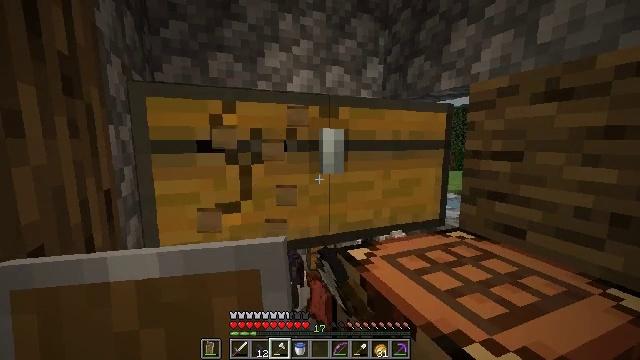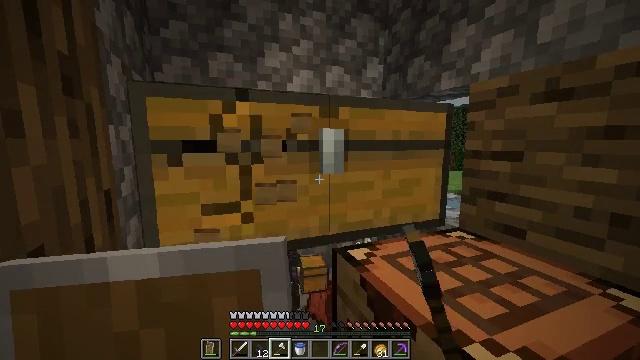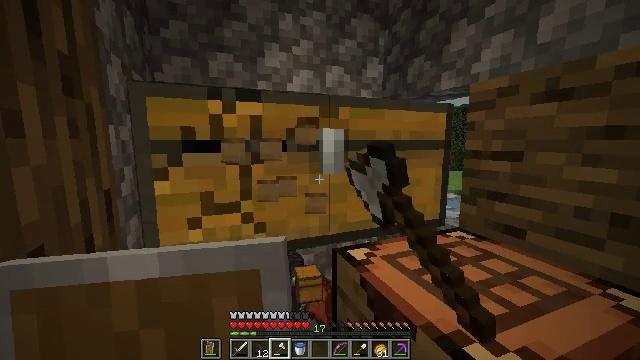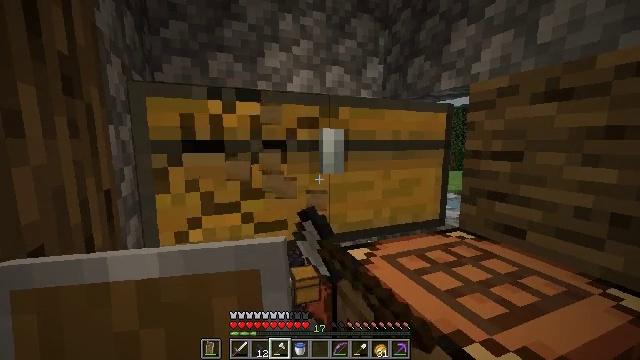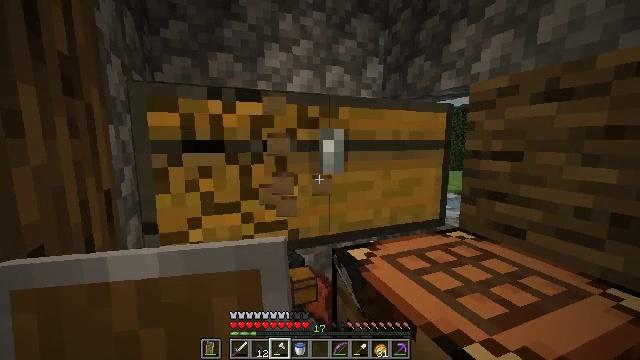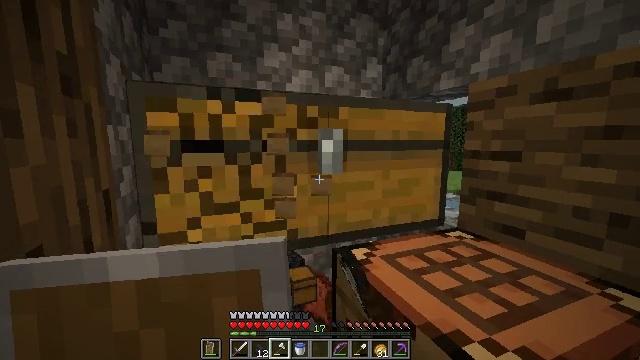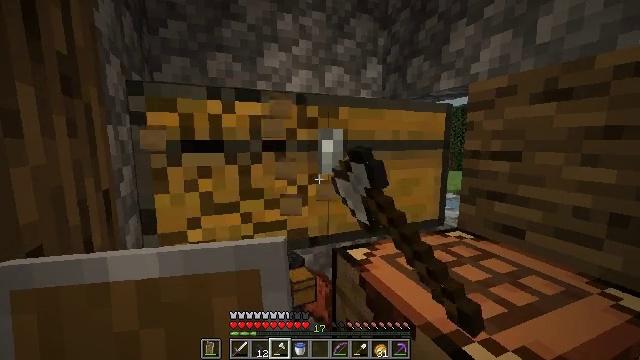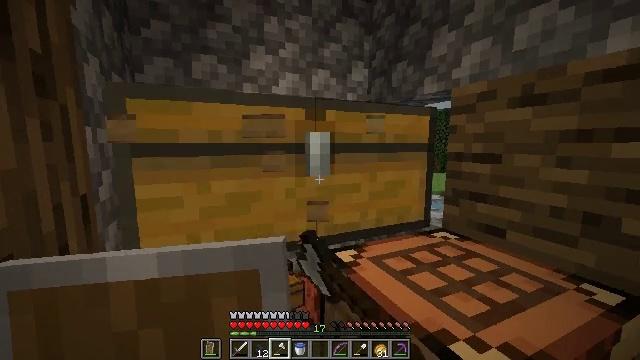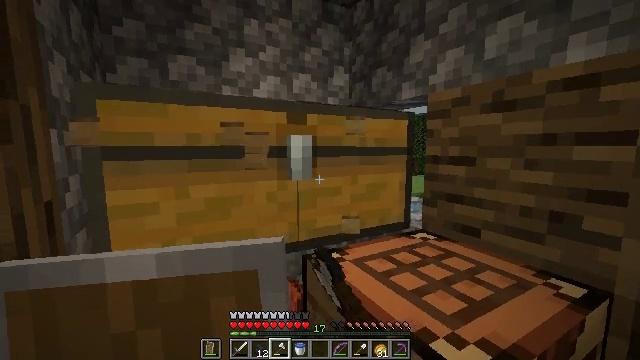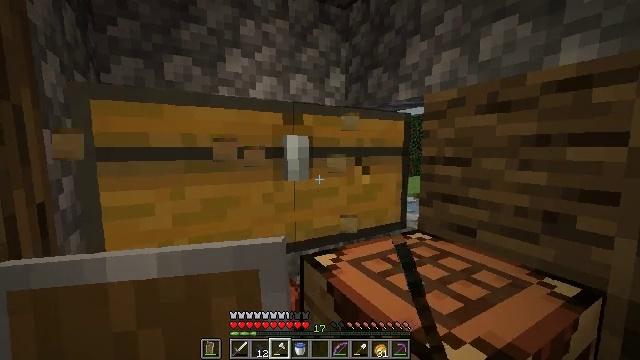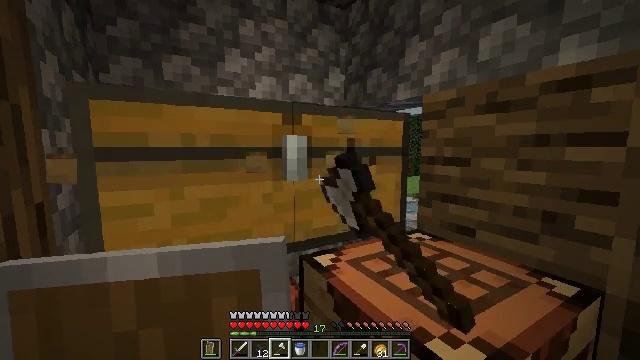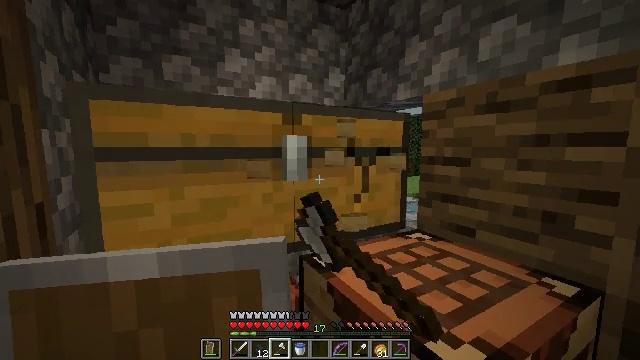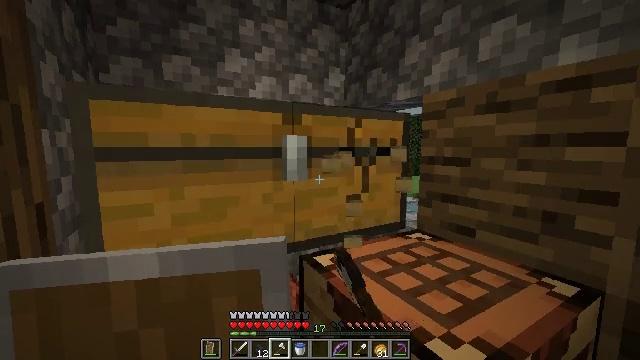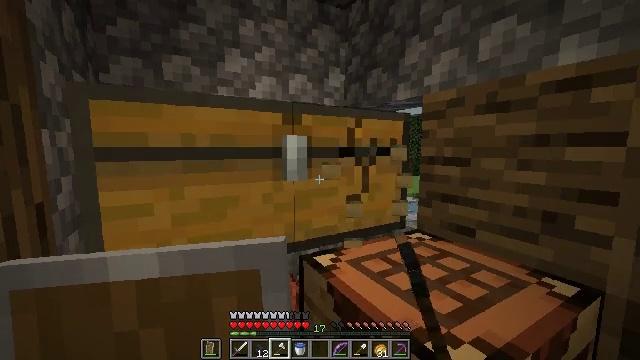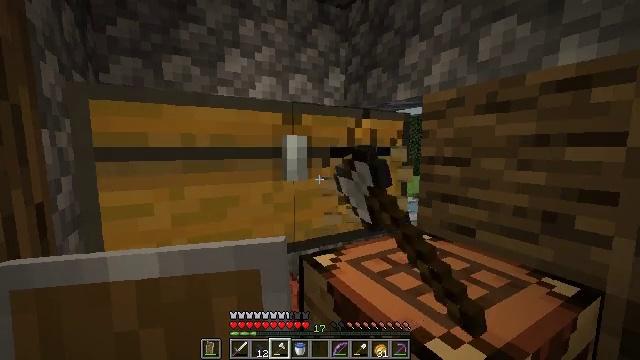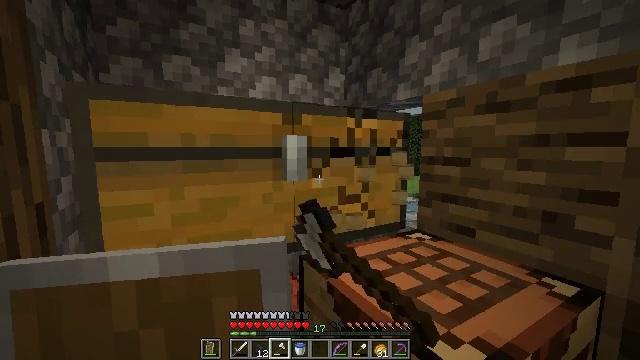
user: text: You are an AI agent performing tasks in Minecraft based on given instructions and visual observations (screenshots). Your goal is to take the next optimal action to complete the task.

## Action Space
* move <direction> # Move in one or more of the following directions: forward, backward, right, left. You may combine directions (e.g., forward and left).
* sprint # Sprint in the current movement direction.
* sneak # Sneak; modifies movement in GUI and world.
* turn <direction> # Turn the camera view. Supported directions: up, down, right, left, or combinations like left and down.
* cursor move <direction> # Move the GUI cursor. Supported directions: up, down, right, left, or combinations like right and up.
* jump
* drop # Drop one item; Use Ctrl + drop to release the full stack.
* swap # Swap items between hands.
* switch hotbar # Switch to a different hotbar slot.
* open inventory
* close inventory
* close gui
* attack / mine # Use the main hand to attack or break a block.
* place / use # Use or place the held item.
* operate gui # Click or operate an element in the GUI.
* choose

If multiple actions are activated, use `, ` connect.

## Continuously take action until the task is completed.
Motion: motion action
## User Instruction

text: Mine the chest to collect it.
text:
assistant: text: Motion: attack / mine
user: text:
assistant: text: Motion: attack / mine
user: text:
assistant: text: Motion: attack / mine
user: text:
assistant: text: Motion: attack / mine
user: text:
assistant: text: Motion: attack / mine
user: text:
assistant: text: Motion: attack / mine
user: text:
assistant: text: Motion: turn right, attack / mine
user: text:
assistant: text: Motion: turn right, attack / mine
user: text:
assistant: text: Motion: attack / mine
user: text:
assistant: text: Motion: attack / mine
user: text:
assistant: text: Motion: attack / mine
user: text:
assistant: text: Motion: attack / mine
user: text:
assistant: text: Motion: attack / mine
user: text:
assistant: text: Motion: attack / mine
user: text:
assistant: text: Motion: attack / mine
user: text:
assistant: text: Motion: attack / mine
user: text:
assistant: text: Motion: attack / mine
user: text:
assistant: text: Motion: attack / mine
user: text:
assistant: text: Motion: attack / mine
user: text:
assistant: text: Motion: attack / mine
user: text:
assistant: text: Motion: attack / mine
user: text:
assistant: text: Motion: turn left, attack / mine
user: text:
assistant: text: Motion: turn left, attack / mine
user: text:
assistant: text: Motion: turn left, attack / mine
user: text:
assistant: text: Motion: turn left, attack / mine
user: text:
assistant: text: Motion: turn left, attack / mine
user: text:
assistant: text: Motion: attack / mine
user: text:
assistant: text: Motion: attack / mine
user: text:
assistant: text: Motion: attack / mine
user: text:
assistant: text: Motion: attack / mine